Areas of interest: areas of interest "Hangzhou Anji Road Kindergarten"
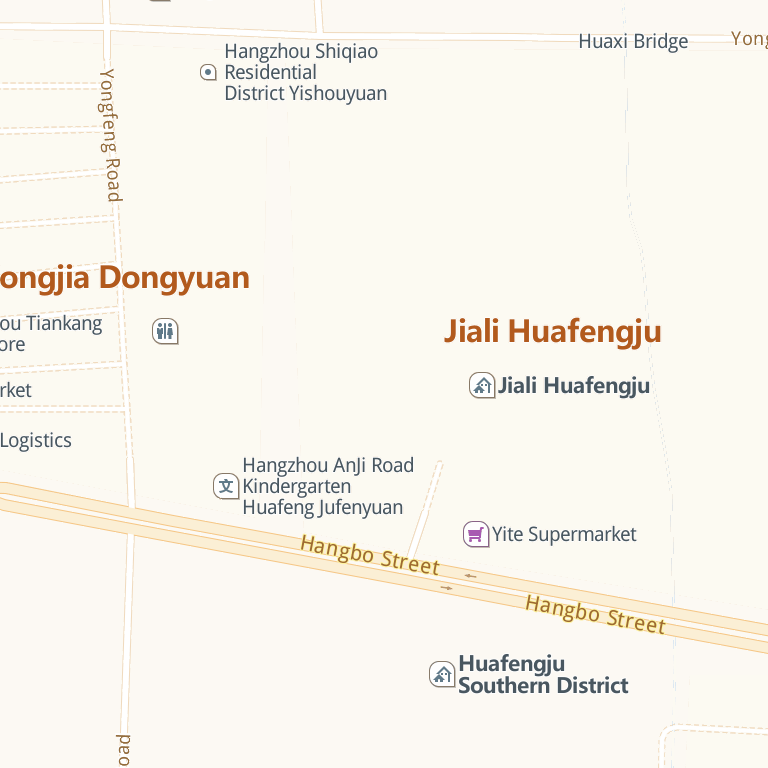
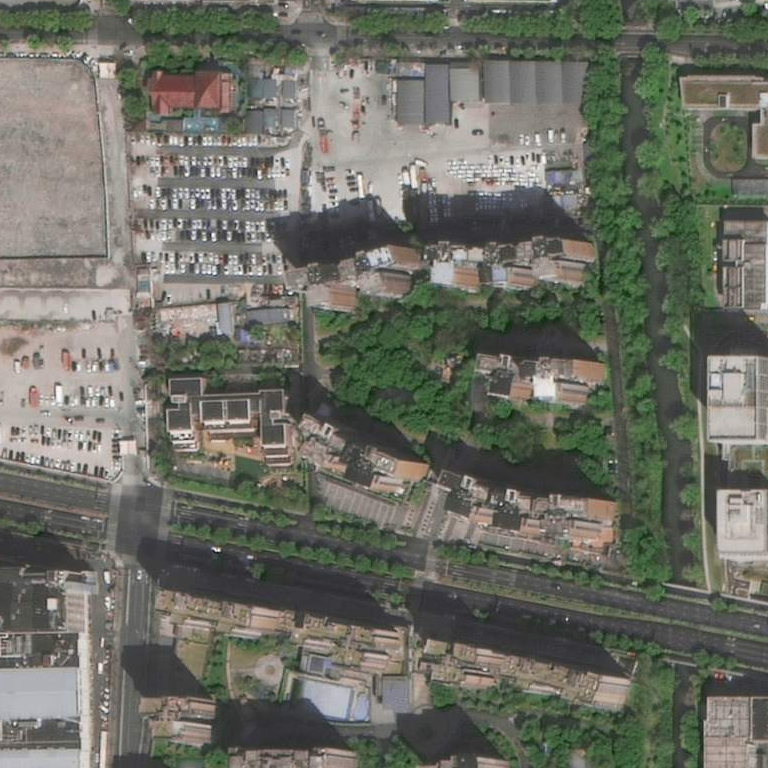